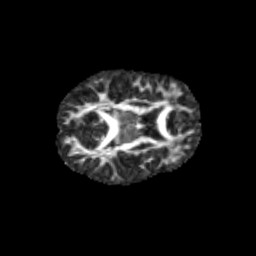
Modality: FA
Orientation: axial
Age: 11
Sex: female
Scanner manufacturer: siemens
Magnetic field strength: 3 T
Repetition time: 3.8 s
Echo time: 0.07 s